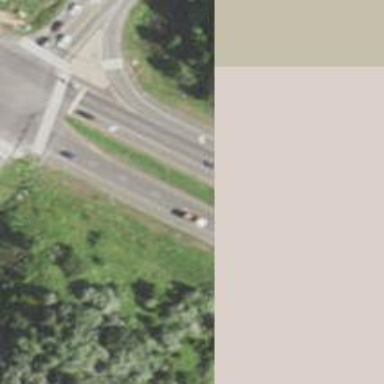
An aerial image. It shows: Expressway with asphalt surface classified as trunk highway.